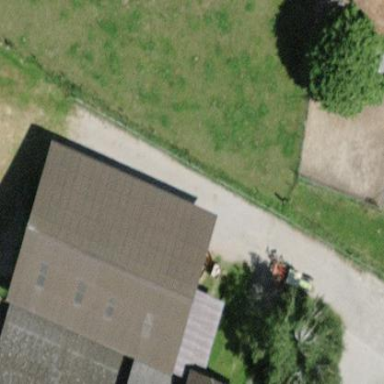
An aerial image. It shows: Barn.